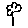
Label: flower